八年级 · 解析几何
(3 分 ) 如图, 一次函数 $\mathrm{y}=\mathrm{kx}+\mathrm{b}$ 的图象 1 与坐标轴分别交于点 $\mathrm{E}, \mathrm{F}$, 与双曲线 $\mathrm{y}=-^{\frac{9}{x}}(\mathrm{x}<0)$交于点 $P(-1, n$ ), 且 $F$ 是 $P E$ 的中点, 直线 $x=a$ 与 1 交于点 $A$, 与双曲线交于点 $B$ (不同于 $A$ ), $P A=P B$, 则 $a=$ \$ \qquad \$ .

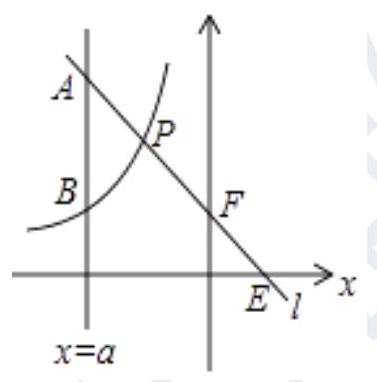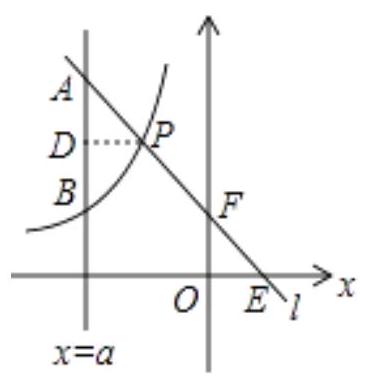
答案: -2

【考点】反比例函数与一次函数的交点问题
解析: 【解答】解： $\because$ 双曲线 $\mathrm{y}=--^{\frac{9}{x}}(\mathrm{x}<0)$ 经过点 $\mathrm{P}(-1, \mathrm{n})$,

$\therefore \mathrm{n}=-^{\frac{9}{-1}}=9$

$\therefore \mathrm{P}(-1,9)$,

$\because \mathrm{F}$ 是 $\mathrm{PE}$ 的中点,

$\therefore \mathrm{OF}={ }^{\frac{1}{2}} \times 9=4.5$,

$\therefore F(0,4.5)$,

设直线 $l$ 的解析式为 $y=k x+b$,

$\therefore\left\{\begin{array}{c}-k+b=9 \\ b=4.5\end{array}\right.$ ，解得 $\left\{\begin{array}{c}k=-4.5 \\ b=4.5\end{array}\right.$ ，

$\therefore$ 直线 1 的解析式为 $y=-4.5 x+4.5$;

过 $\mathrm{P}$ 作 $\mathrm{PD} \perp \mathrm{AB}$, 垂足为点 $\mathrm{D}$,

$\because \mathrm{PA}=\mathrm{PB}$,

$\therefore$ 点 $\mathrm{D}$ 为 $\mathrm{AB}$ 的中点,

又由题意知 $\mathrm{A}$ 点的纵坐标为 $-4.5 \mathrm{a}+4.5, \mathrm{~B}$ 点的纵坐标为 $-\frac{{ }^{\frac{9}{a}}}{}, \mathrm{D}$ 点的纵坐标为 9 ,

$\therefore$ 得方程 $-4.5 a+4.5-\frac{9}{a}=9 \times 2$,

解得 $a_{1}=-2, a_{2}=16$ （舍去）.

$\therefore$ 当 $\mathrm{PA}=\mathrm{PB}$ 时, $\mathrm{a}=-2$,

故答案为 -2 .